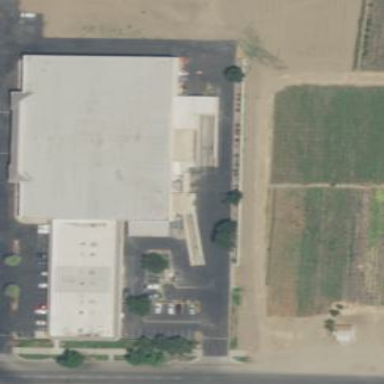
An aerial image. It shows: Commercial building.